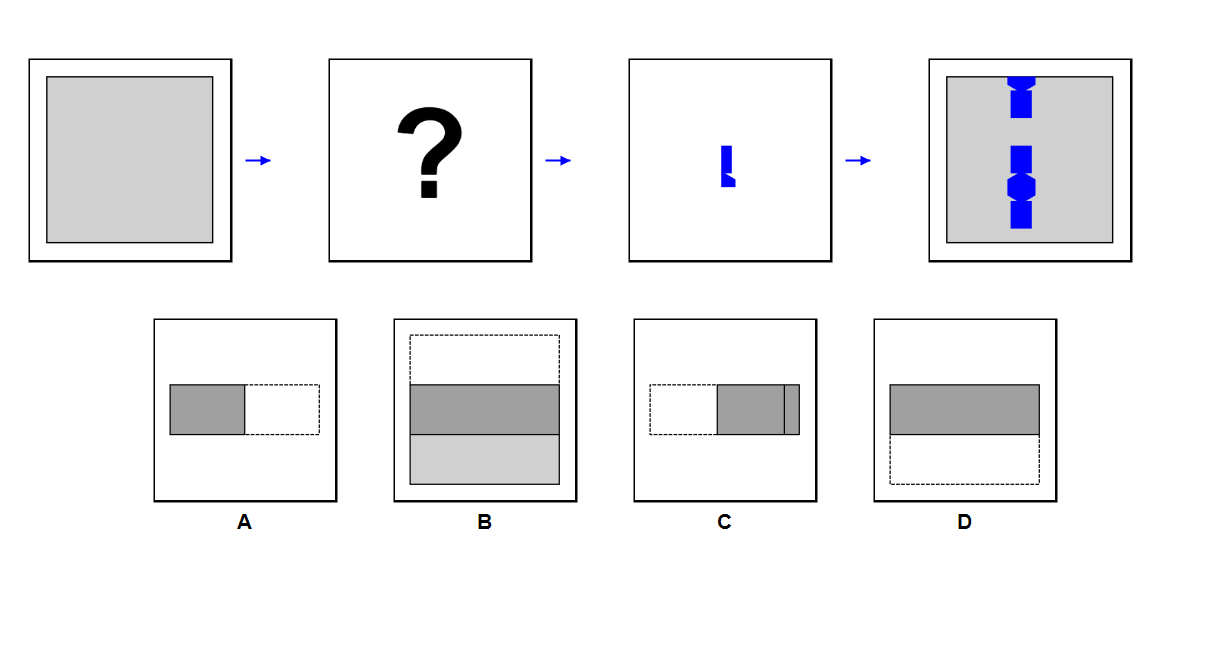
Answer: A